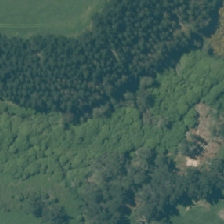
Land cover: herbaceous_freshwater_vege